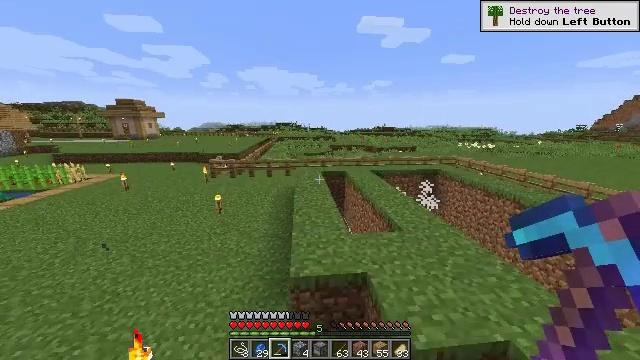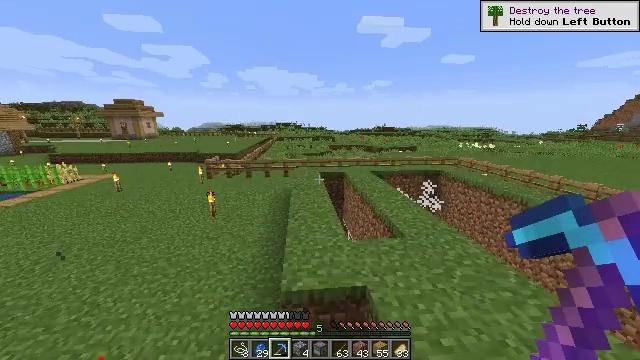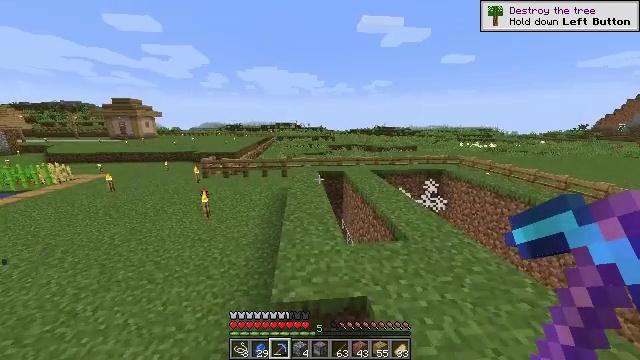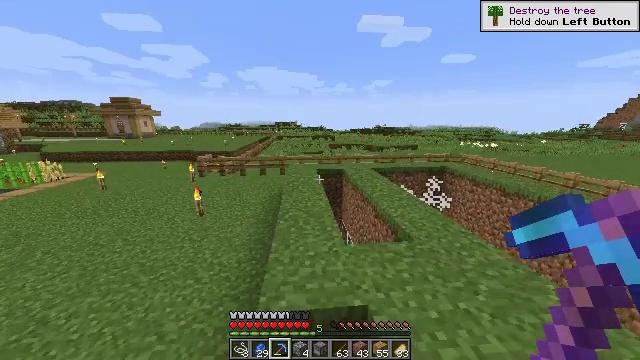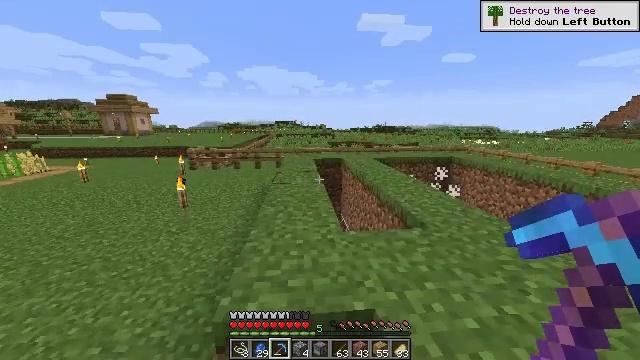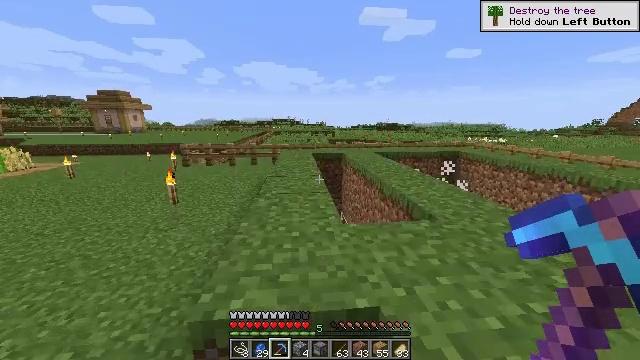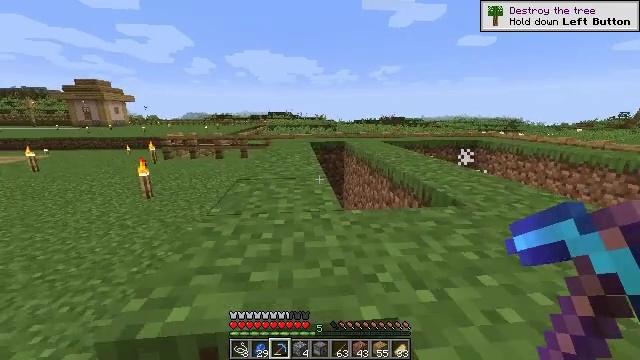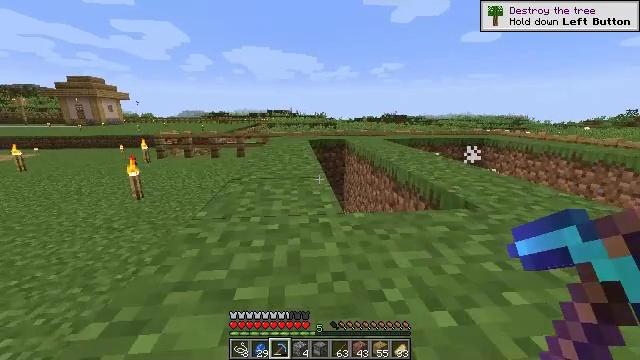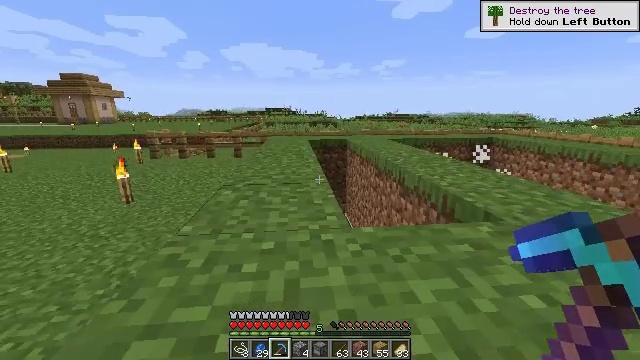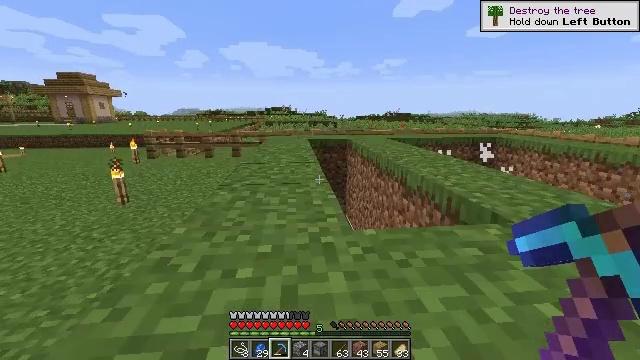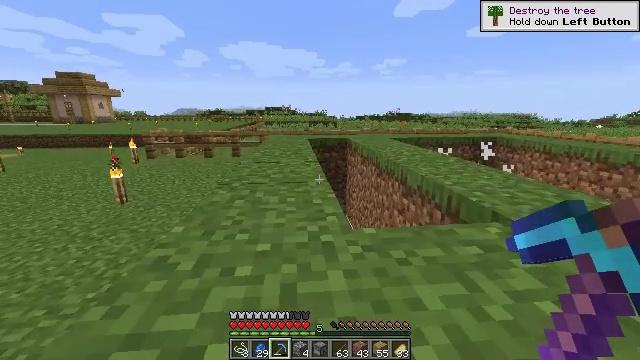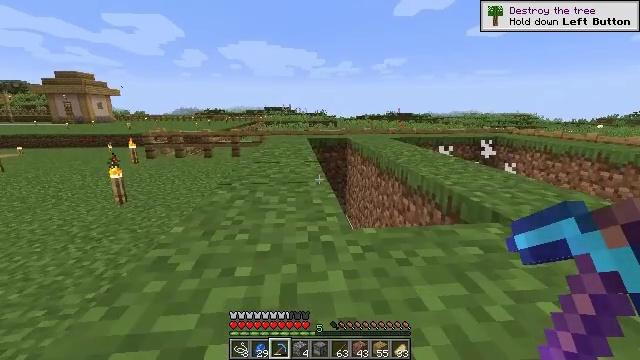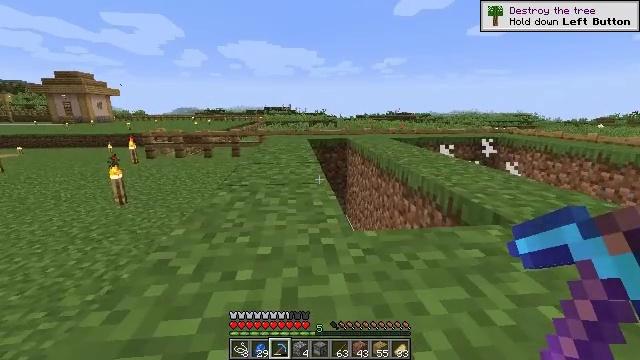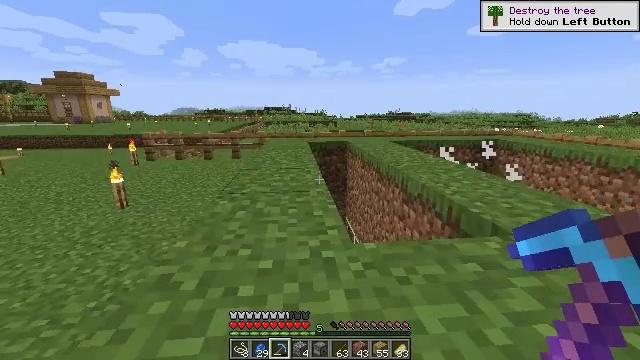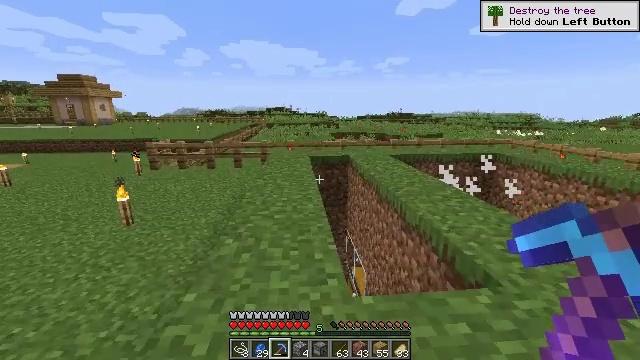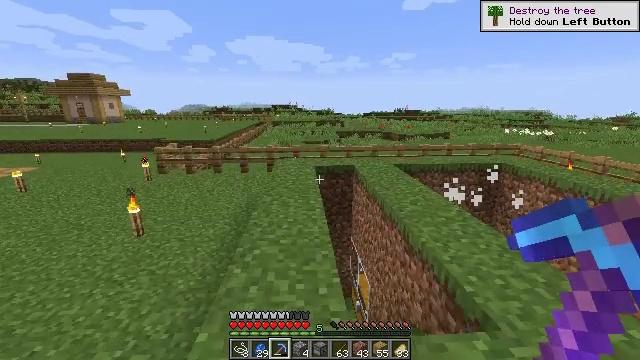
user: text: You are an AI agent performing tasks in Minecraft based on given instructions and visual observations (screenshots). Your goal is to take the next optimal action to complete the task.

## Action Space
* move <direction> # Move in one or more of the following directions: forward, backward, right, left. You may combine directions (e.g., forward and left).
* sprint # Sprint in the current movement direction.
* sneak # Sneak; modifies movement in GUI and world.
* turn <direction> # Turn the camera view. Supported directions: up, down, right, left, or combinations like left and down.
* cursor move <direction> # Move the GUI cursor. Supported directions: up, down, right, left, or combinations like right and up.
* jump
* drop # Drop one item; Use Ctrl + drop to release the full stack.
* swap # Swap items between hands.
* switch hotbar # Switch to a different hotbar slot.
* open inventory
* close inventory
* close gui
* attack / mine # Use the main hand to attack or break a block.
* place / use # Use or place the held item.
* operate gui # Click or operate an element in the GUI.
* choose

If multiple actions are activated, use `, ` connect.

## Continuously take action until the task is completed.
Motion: motion action
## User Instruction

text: Harvest carrots from the farmland.
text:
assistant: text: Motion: move forward, jump
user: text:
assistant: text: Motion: move forward
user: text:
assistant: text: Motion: move forward
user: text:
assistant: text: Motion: no_op
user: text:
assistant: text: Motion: no_op
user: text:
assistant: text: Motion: no_op
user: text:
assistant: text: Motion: no_op
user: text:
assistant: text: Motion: no_op
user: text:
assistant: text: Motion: no_op
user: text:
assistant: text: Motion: no_op
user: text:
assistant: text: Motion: move forward
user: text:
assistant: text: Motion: move forward
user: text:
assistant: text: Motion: move forward, jump
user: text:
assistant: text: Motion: move forward, jump
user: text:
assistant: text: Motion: move forward and move right, turn left, jump
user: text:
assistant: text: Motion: move forward and move right, turn left, jump
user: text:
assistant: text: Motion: move forward and move right, jump
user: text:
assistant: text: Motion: move forward and move right, turn down, jump
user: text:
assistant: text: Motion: move right, turn down
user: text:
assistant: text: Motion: turn down
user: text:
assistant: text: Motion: turn right and down
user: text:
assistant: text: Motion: turn right and down
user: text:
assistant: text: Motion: move forward and move right, turn right and down
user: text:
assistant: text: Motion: move forward and move right, turn down
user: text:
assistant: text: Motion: move forward and move right, turn left and down
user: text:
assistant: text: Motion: move forward, turn left and down
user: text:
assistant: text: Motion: turn left and down
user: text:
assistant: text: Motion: no_op
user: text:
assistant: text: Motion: no_op
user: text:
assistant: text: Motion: turn left and down